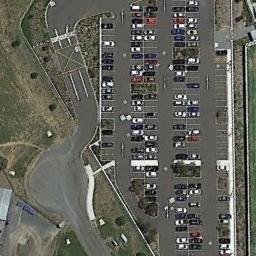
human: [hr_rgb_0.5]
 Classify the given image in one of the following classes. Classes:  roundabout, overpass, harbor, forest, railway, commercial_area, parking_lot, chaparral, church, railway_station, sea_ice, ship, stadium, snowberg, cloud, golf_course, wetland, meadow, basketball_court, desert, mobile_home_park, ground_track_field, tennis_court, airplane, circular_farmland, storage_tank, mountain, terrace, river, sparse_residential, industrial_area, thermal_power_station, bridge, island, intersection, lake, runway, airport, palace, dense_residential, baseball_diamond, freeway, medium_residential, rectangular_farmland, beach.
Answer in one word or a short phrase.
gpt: parking_lot